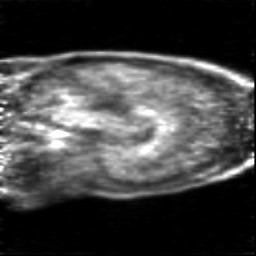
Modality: PET
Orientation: sagittal
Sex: female
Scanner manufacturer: siemens